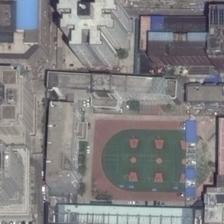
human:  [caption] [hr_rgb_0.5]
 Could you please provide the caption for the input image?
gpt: various of edifices surround the exercise yard which includes three basketball courts .

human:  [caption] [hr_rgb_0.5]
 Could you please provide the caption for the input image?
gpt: a playground with three basketball fields in it is surrounded by many buildings .

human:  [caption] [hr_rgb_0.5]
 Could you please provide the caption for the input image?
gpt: many large buildings are around a playground with three basketball fields in it .

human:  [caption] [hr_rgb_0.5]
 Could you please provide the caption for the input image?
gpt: a playground with basketball fields in it is surrounded by many buildings .

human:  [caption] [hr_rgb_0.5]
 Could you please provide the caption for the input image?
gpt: a playground with basketball fields in it is surrounded by many buildings .